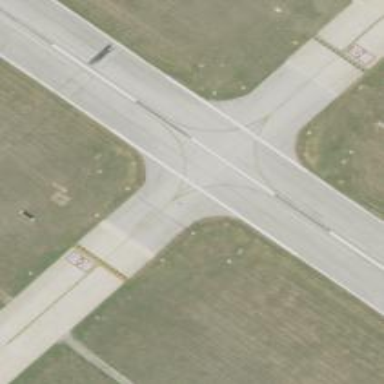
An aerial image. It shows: Image of taxiway at airport.